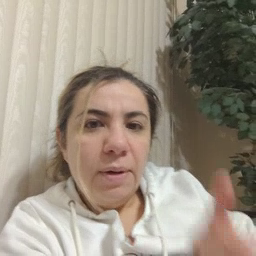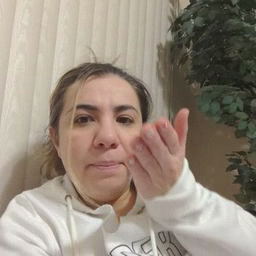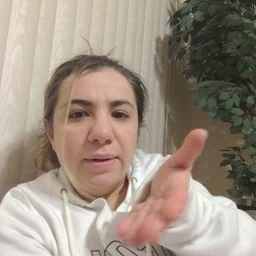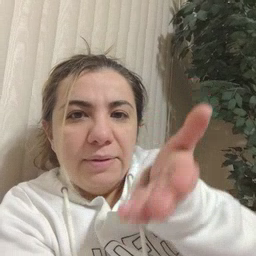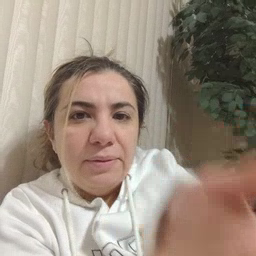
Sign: boat